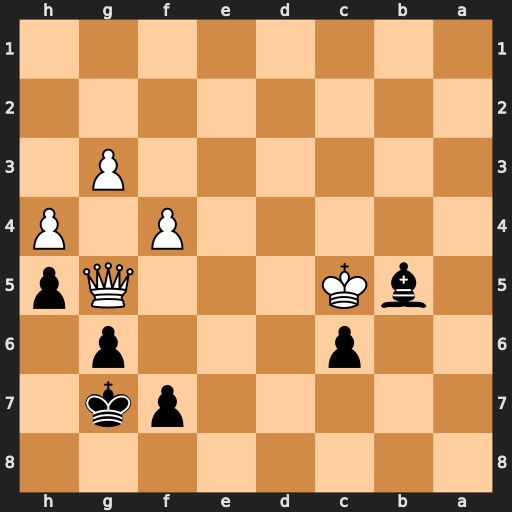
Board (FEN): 8/5pk1/2p3p1/1bK3Qp/5P1P/6P1/8/8
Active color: b
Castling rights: -
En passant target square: -
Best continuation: f6 Qd5 cxd5 Kxb5 Kf7